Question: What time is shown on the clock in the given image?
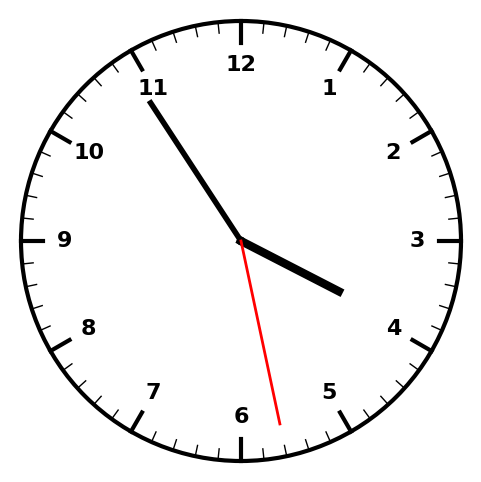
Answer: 03:54:28